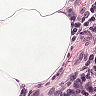
Metastatic tissue present: no